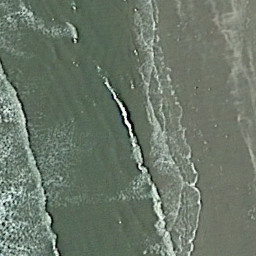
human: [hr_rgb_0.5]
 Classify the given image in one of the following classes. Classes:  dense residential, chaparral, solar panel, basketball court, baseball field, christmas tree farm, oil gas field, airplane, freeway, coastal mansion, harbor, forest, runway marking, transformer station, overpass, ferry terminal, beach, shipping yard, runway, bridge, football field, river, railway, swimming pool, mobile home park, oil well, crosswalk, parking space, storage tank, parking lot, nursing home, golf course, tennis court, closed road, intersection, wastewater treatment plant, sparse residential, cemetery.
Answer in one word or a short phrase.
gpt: beach